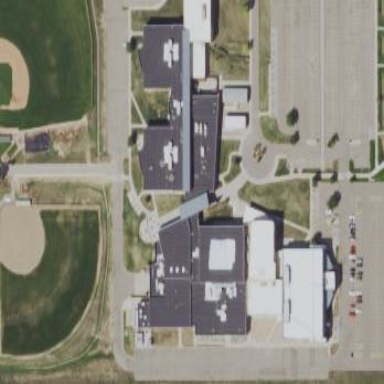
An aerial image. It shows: School.